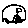
Label: car